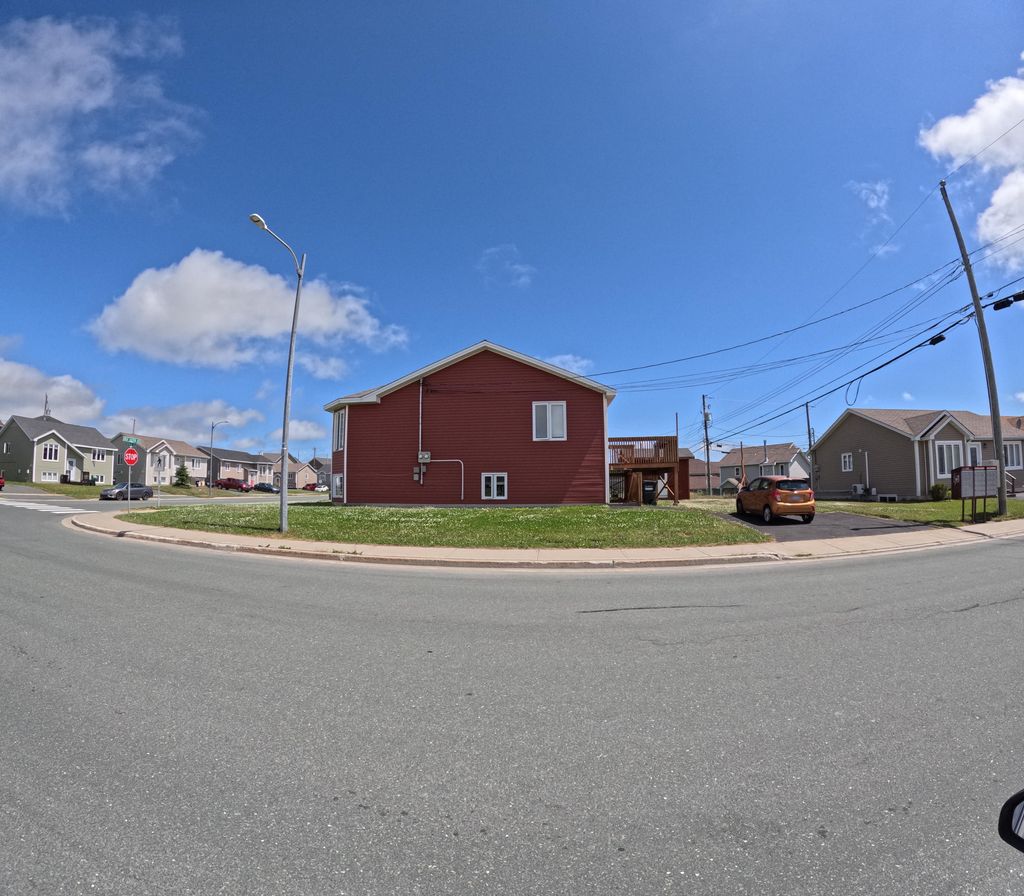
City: st_johns